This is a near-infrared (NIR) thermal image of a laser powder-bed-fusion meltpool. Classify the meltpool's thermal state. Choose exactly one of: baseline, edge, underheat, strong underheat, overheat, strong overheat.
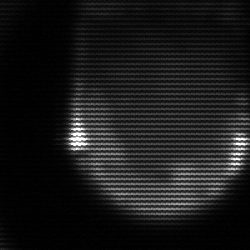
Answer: edge